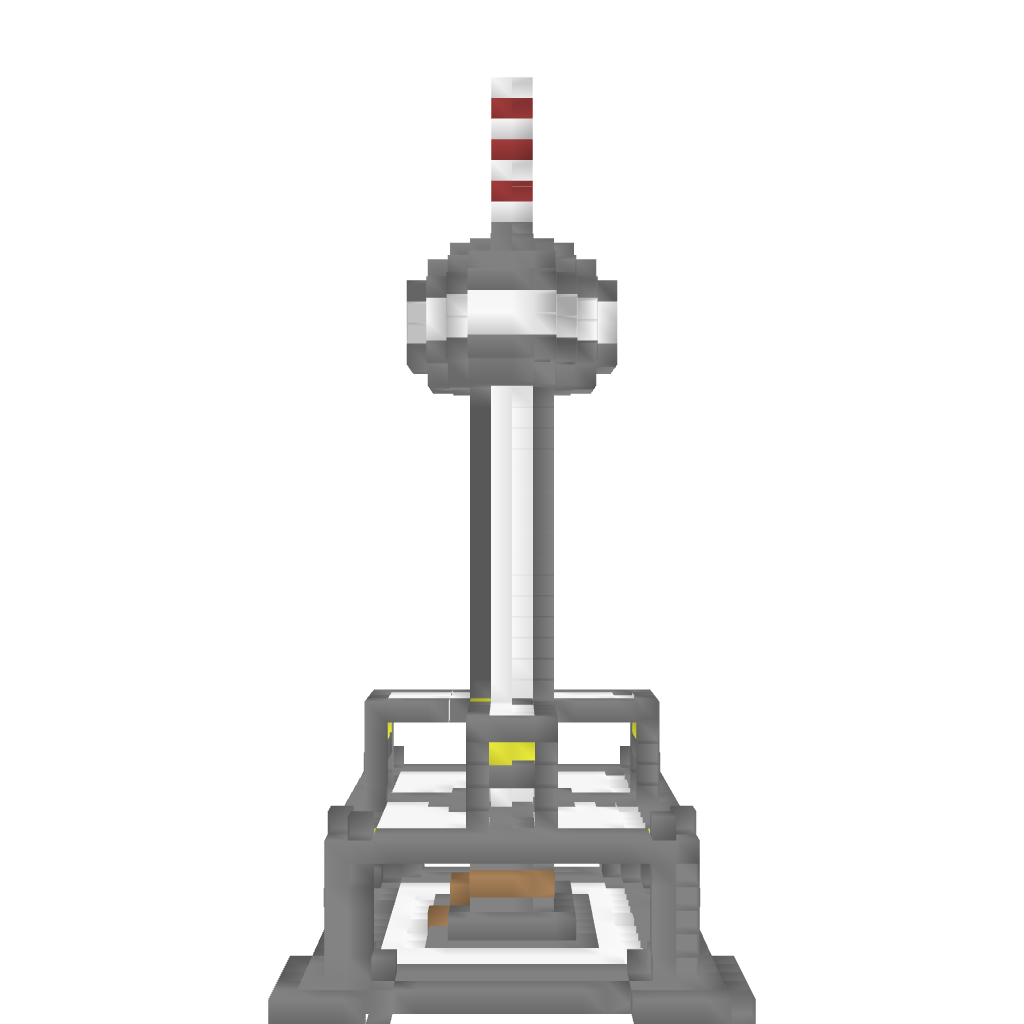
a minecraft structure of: Tower high quality